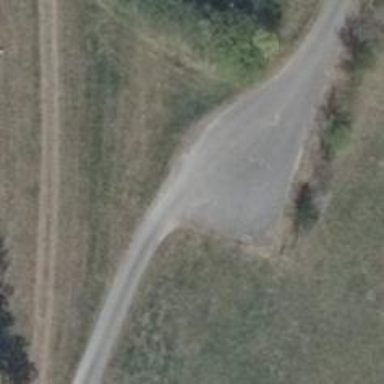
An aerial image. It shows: Paved track road with grade1 track type.